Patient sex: F
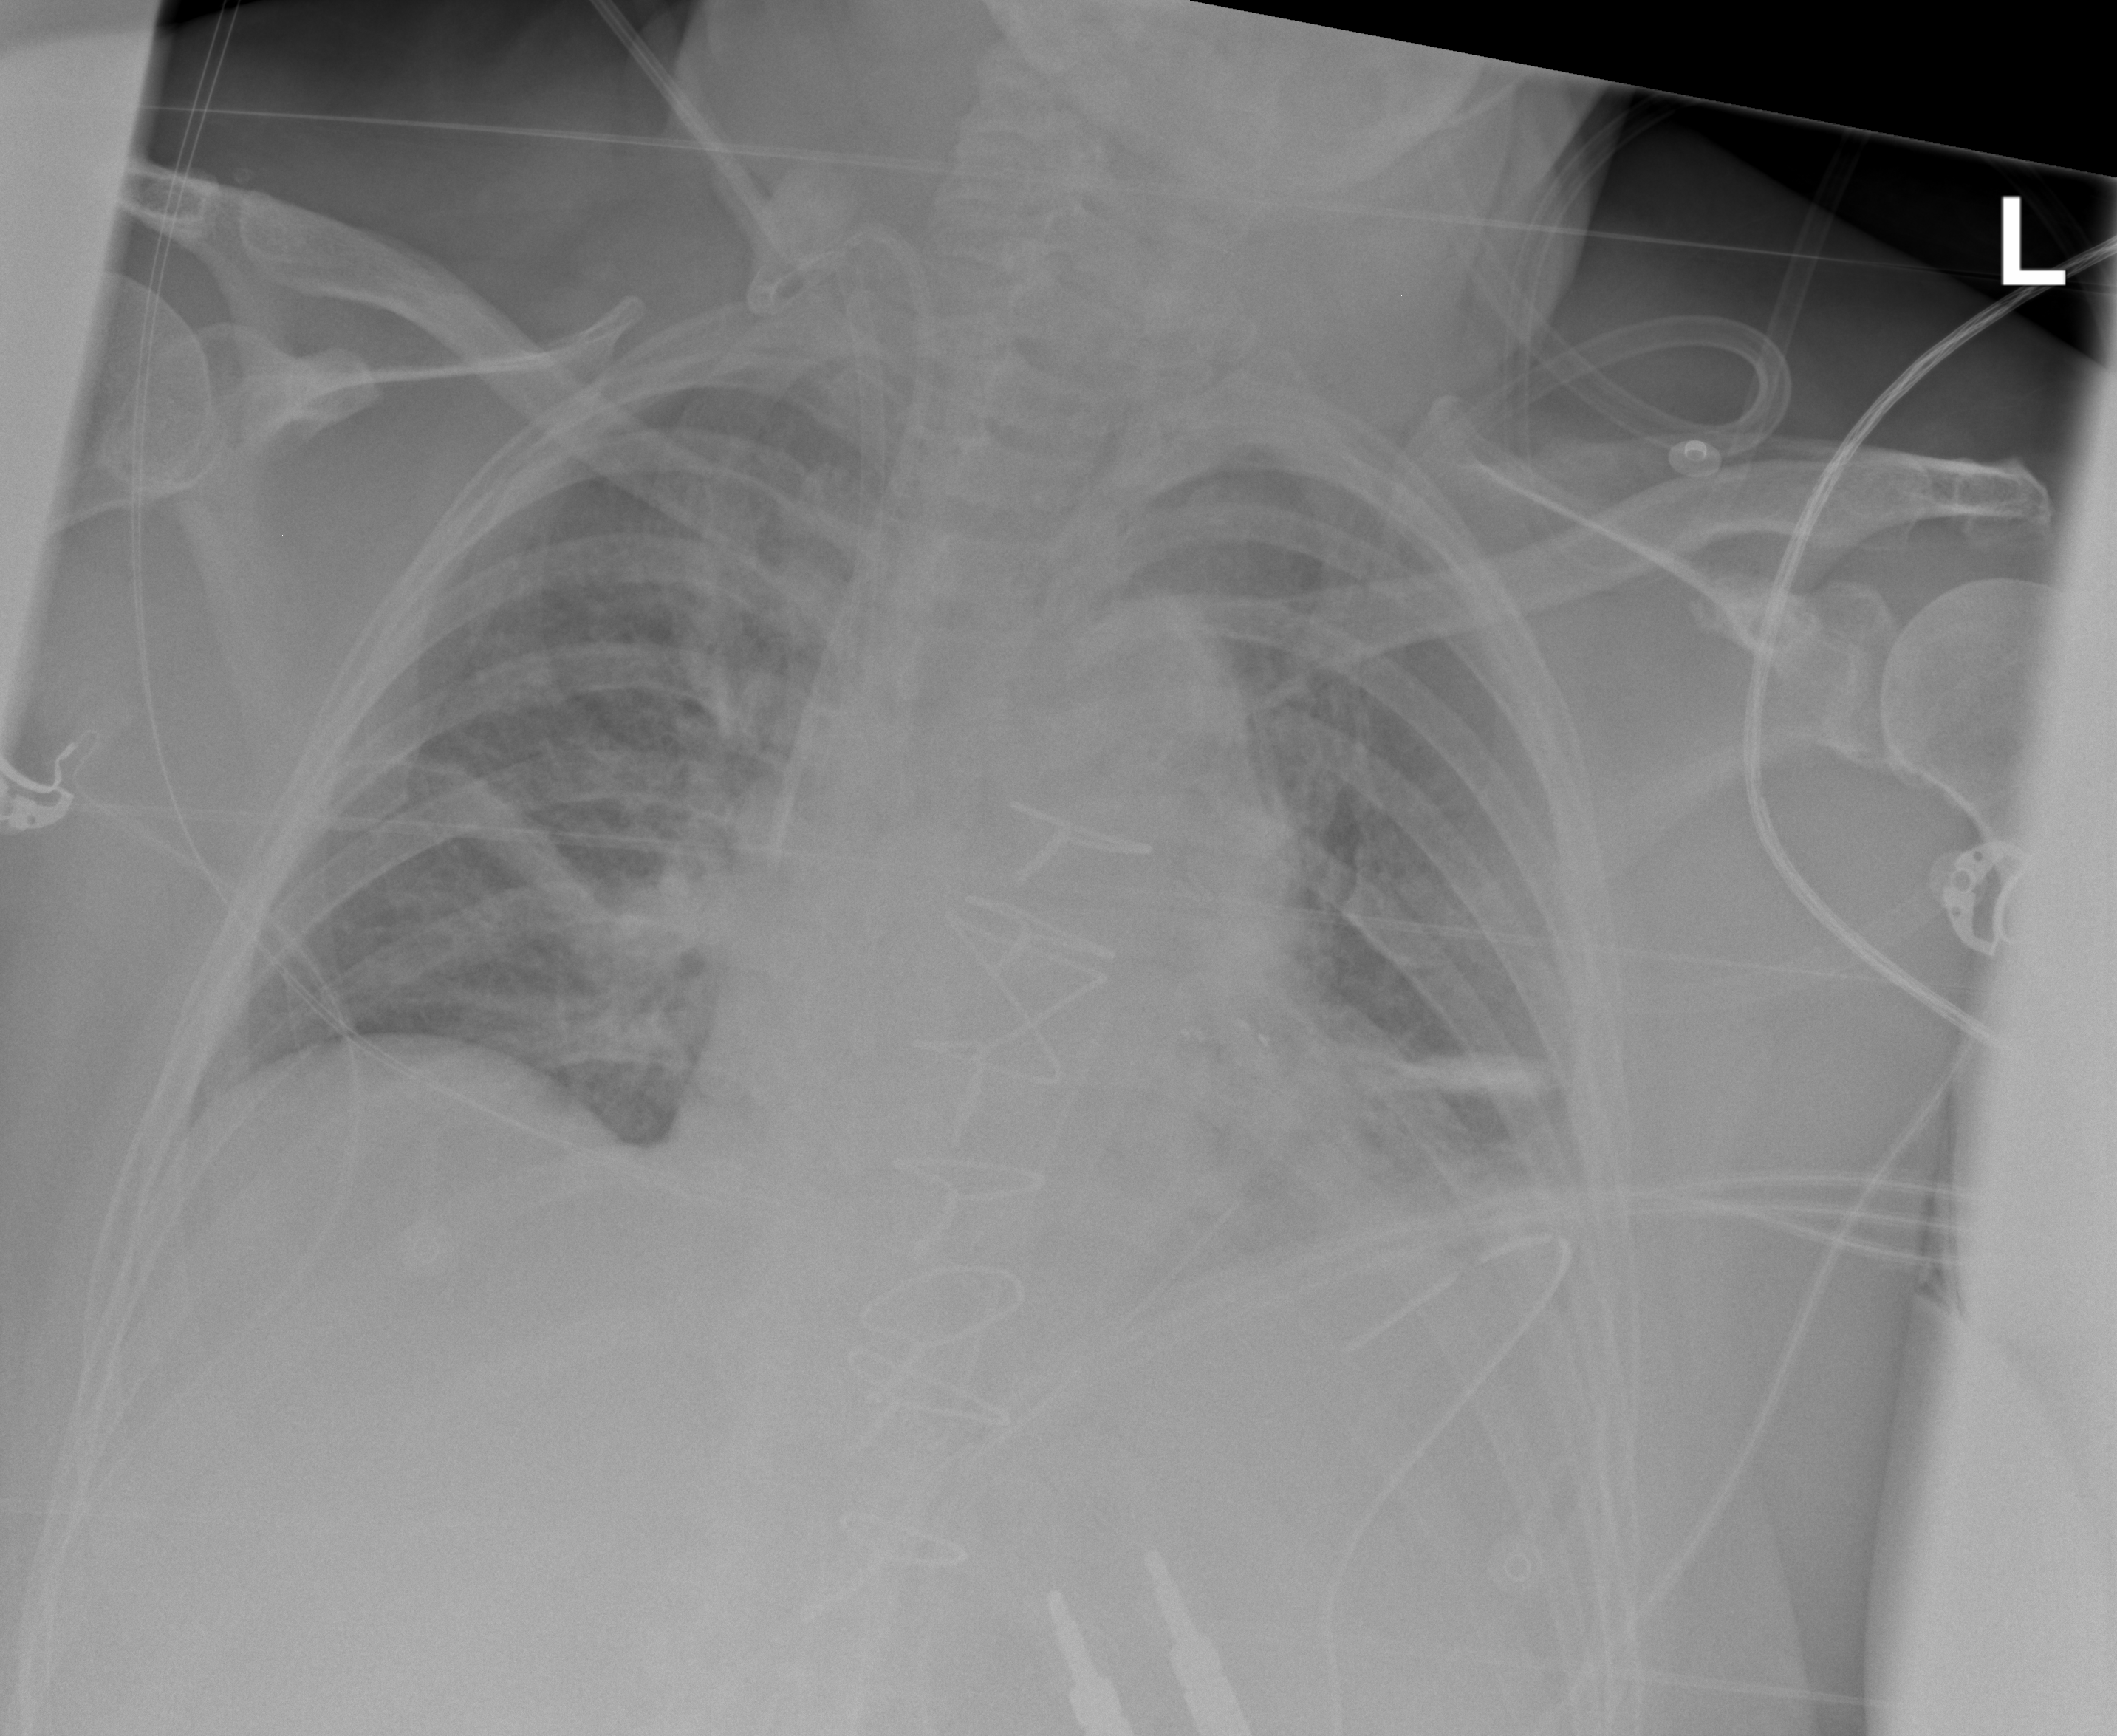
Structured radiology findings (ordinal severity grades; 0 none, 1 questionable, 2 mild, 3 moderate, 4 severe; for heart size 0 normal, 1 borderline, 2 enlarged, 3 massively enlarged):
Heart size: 1
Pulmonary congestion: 2
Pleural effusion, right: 0
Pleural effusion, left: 2
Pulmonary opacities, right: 2
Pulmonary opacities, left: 2
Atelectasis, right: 2
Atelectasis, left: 2